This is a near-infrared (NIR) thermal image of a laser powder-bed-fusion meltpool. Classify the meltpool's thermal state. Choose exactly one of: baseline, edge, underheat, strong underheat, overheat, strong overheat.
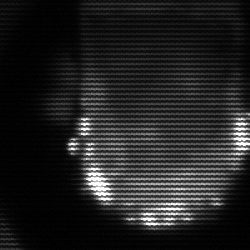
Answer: baseline